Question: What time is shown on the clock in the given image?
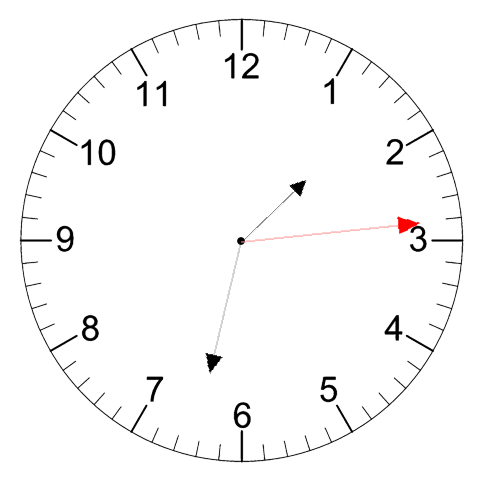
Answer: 01:32:14